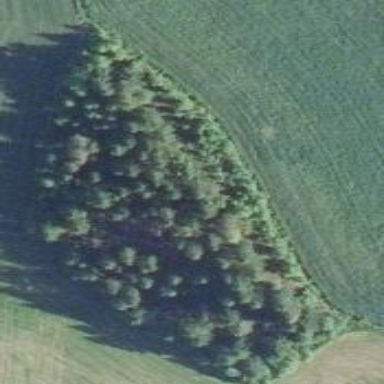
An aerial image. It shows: Forest area predominantly covered with needle-leaved trees.